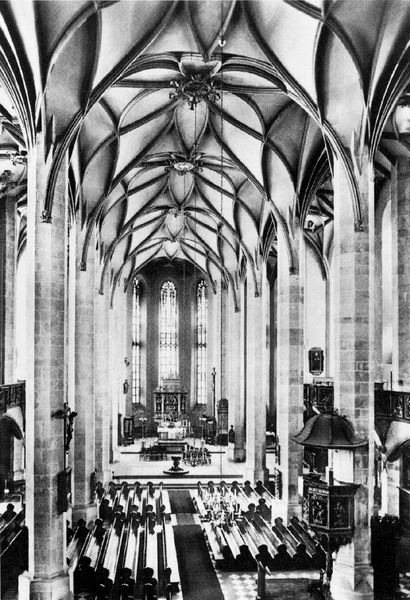
Titel: St. Annen in Annaberg
Künstler: Peter von Pirna
Standort: Annaberg (EU - PL)
Schlagwörter: blume, fenster, frankreich, säule, säulen, dach, teppich, architektur, mensch, kirche, gotik, schiff, hoch, foto, fotografie, gewölbe, kreuz, altar, bänke, kathedrale, kanzel, spitzbogen